Field crop: tomato
Growth stage: 2
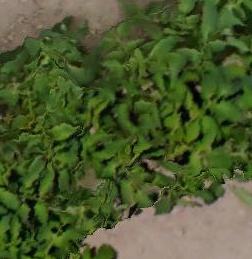
Species: tomato